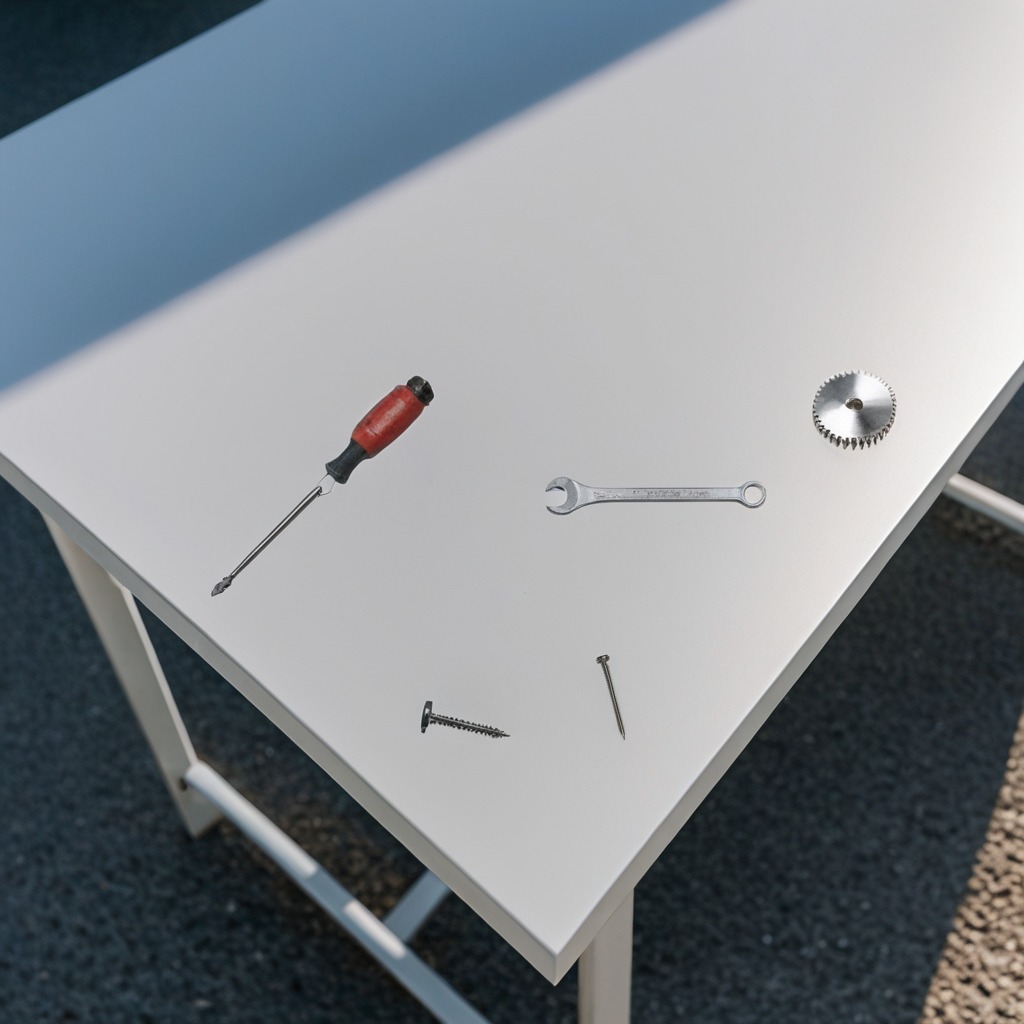
A steel gear with teeth, a metal machine screw, an iron nail, a screwdriver, and a wrench are lying on the table.